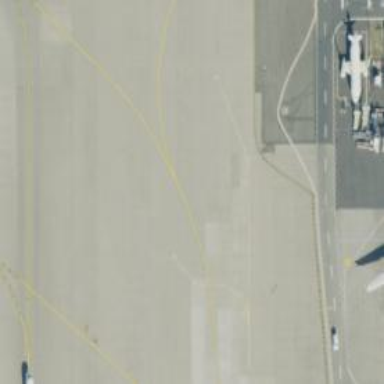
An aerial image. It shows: View of taxiway at the airport.